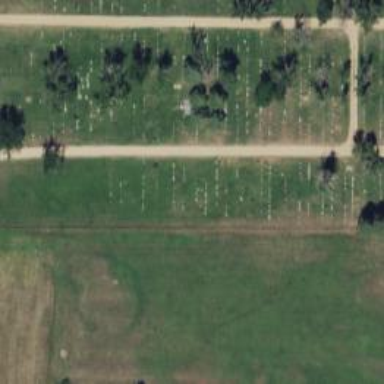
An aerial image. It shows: Historic tomb with tombstone.